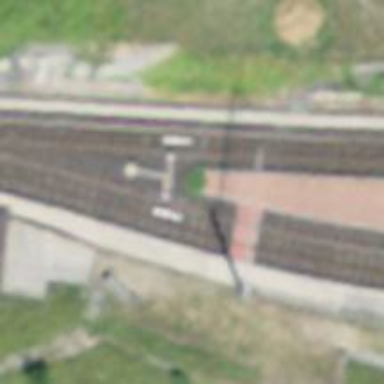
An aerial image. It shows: Railway crossing.